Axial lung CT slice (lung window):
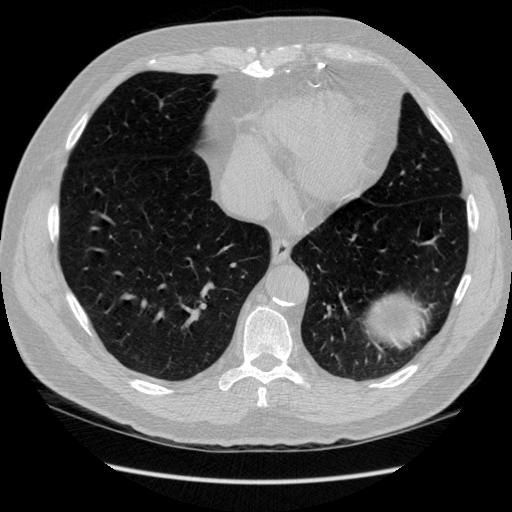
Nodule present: no